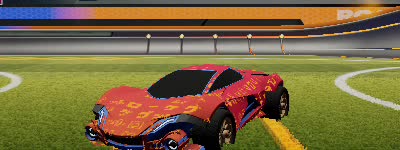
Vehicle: werewolf